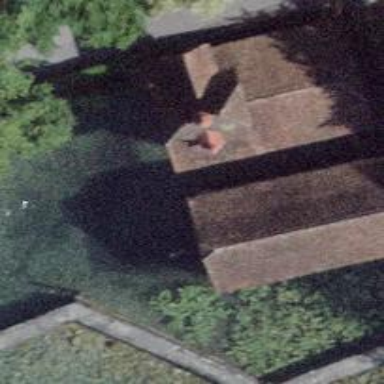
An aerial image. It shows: Boathouse building.